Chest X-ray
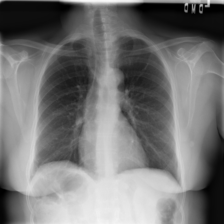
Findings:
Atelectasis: negative
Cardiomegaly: negative
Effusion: negative
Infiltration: negative
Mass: negative
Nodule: negative
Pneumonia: negative
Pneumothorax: negative
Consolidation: negative
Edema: negative
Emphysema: negative
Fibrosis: negative
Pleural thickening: negative
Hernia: negative